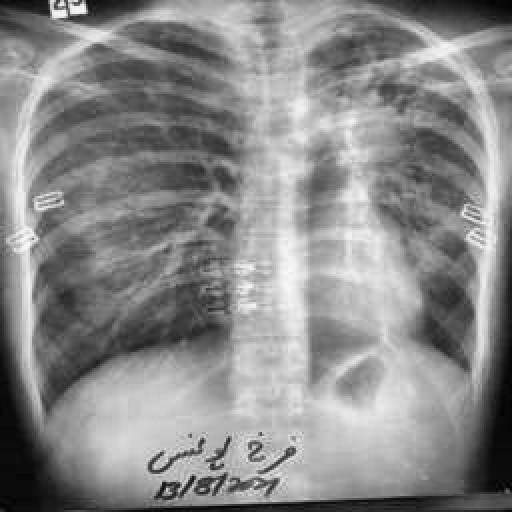
Finding: TUBERCULOSIS